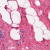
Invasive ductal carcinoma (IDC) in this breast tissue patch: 0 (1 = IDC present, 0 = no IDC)